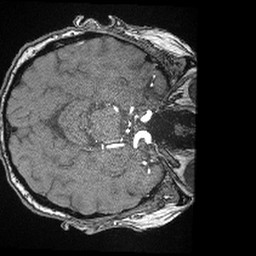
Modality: angio
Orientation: axial
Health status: ill
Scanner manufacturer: siemens
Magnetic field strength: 3 T
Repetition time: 0.021 s
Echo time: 0.00343 s